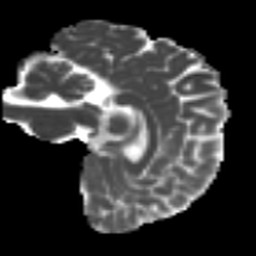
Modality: MD
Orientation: sagittal
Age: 28
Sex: female
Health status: ill
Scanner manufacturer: siemens
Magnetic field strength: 3 T
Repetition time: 6.5 s
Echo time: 0.062 s